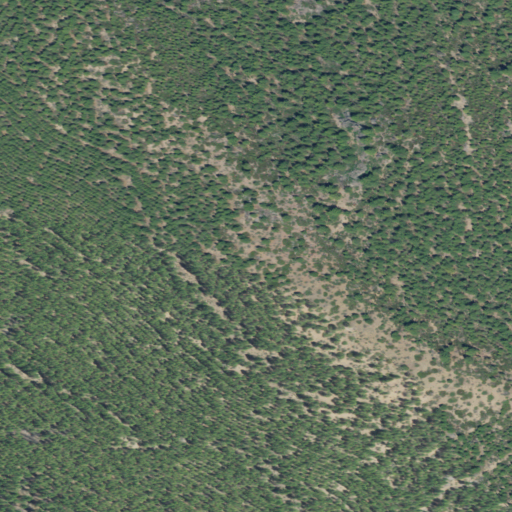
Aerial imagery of mountain in Oregon named McCarty Butte containing evergreen forest and shrub